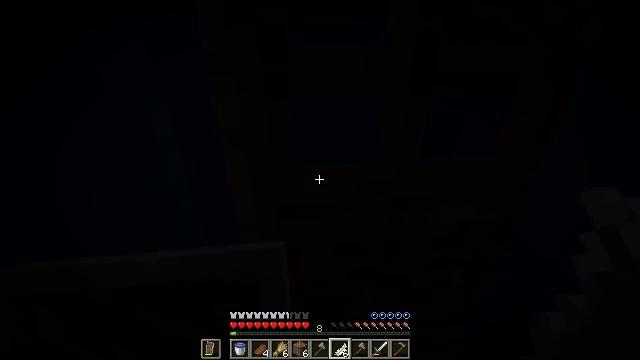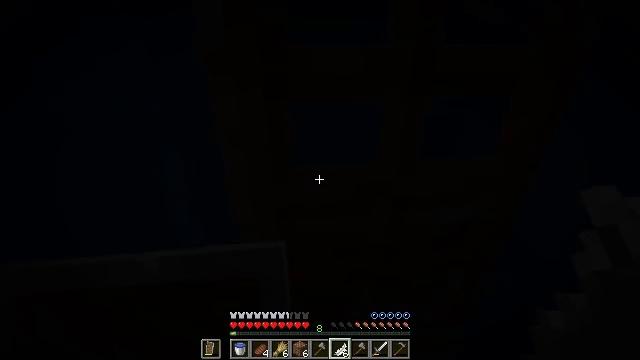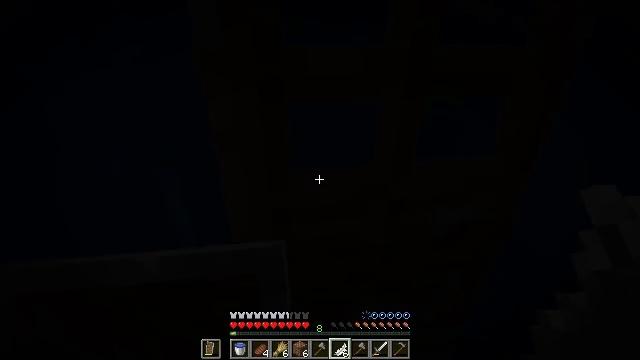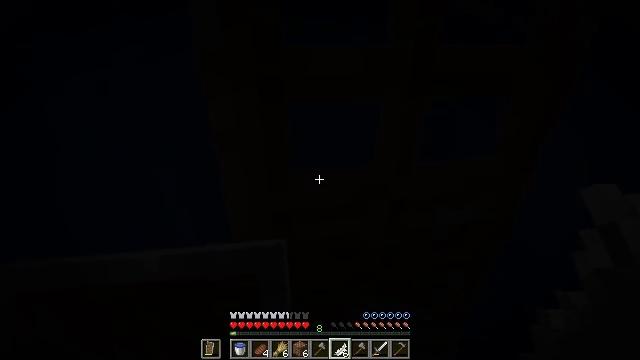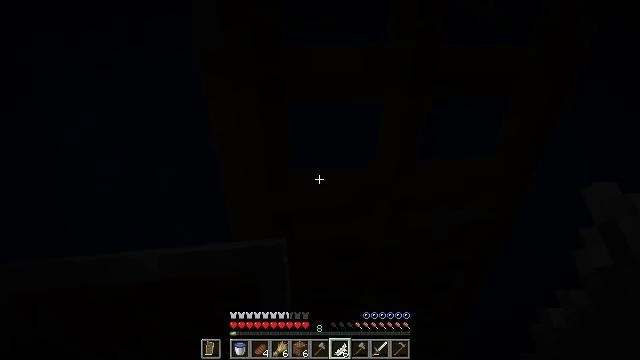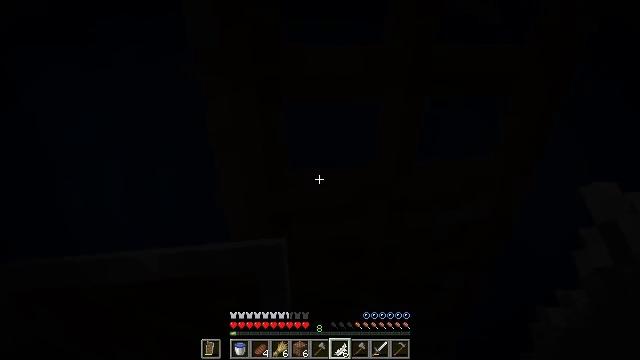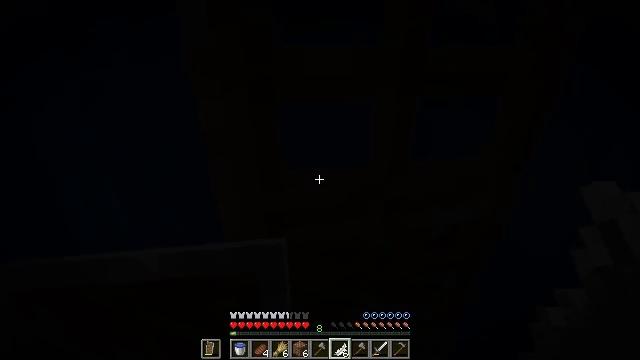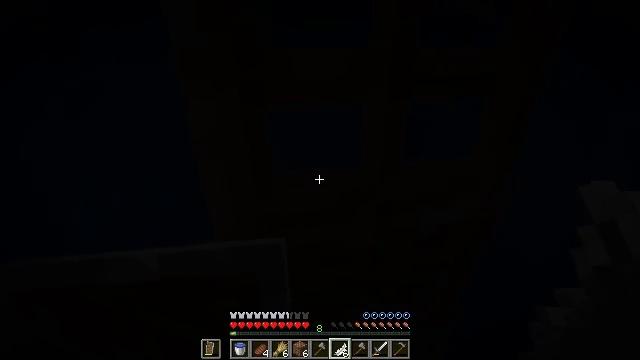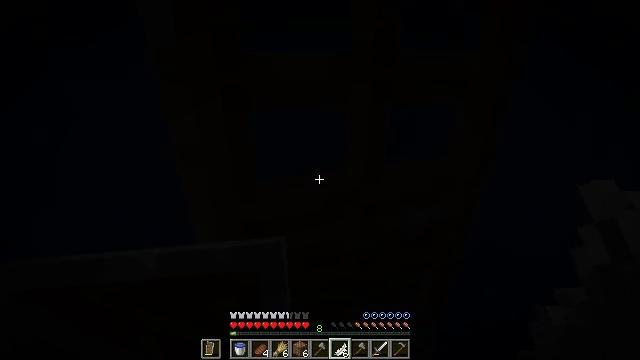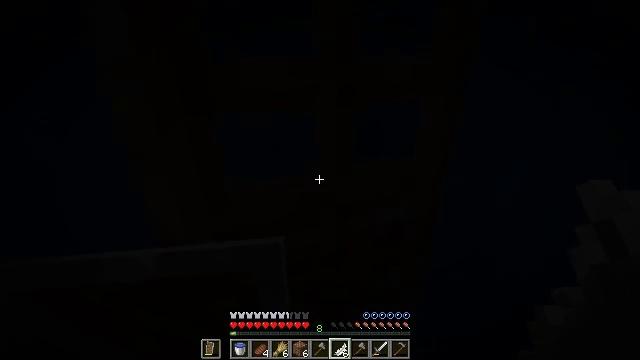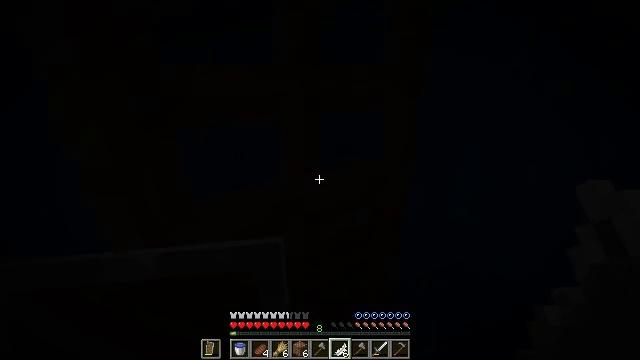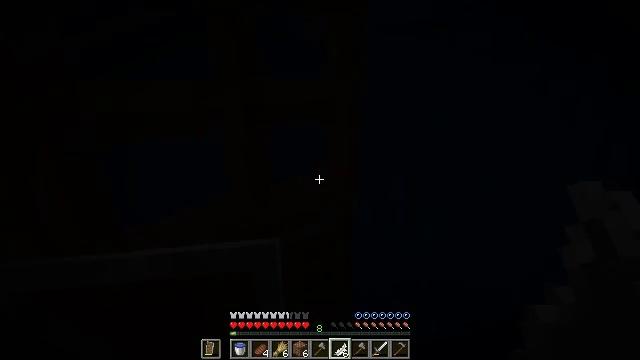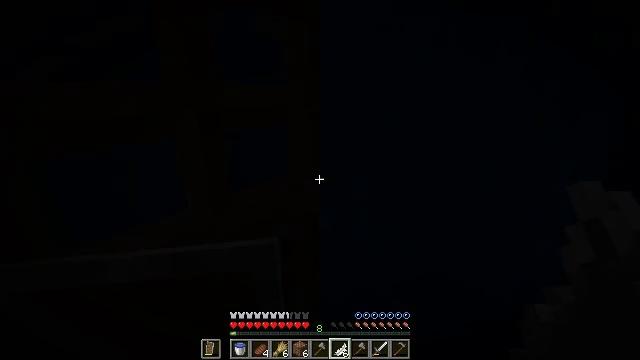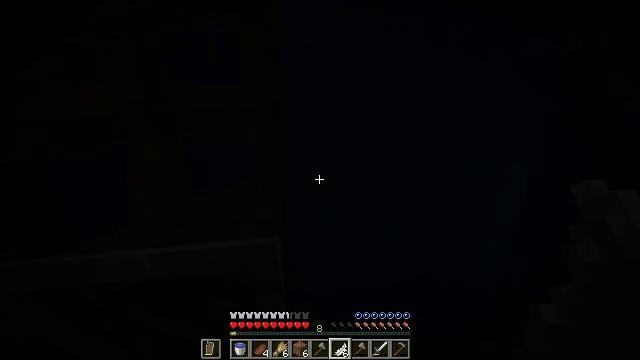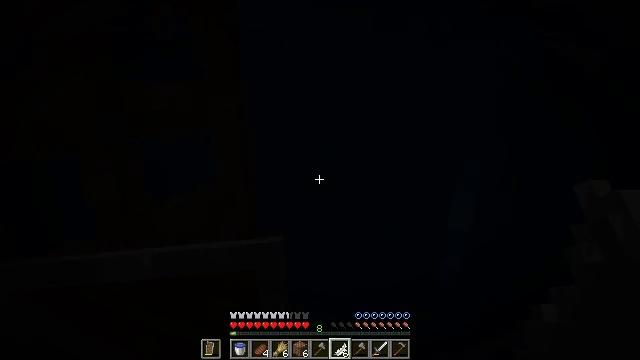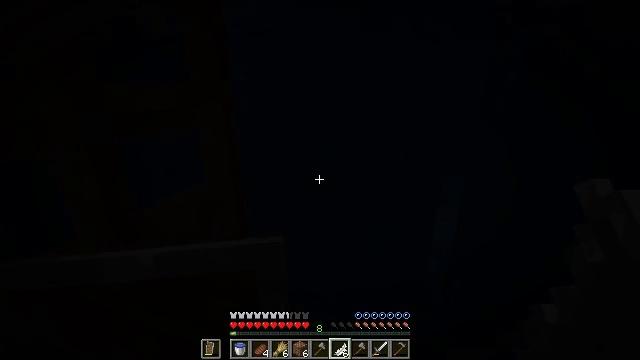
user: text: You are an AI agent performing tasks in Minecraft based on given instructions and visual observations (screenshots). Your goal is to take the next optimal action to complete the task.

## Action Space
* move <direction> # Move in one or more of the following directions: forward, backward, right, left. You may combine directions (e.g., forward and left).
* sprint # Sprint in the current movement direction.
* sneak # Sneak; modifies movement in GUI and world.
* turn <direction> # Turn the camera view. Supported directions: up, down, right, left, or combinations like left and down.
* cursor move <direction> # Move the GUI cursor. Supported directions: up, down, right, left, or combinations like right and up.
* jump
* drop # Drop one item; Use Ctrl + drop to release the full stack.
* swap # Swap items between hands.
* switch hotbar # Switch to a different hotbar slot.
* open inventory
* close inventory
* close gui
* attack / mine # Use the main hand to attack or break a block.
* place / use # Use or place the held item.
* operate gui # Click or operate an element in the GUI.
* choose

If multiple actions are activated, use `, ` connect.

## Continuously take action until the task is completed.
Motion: motion action
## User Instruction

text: Collect the oak door by breaking it.
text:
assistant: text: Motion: no_op
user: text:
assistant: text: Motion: turn right
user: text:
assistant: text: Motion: no_op
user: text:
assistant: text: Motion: no_op
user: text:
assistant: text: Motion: no_op
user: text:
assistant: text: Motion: turn right
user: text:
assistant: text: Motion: turn right
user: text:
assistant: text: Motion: turn right
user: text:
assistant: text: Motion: turn right
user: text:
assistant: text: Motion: turn right and up
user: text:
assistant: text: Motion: turn right and up
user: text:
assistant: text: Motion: turn right
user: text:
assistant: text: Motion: turn right
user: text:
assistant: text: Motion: turn right
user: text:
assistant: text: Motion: turn right
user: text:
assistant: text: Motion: turn right
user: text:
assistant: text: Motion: no_op
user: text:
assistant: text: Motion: no_op
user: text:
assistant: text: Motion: no_op
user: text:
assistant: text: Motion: no_op
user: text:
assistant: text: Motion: no_op
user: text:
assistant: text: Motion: no_op
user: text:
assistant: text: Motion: no_op
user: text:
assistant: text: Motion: no_op
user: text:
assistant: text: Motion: no_op
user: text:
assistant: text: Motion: no_op
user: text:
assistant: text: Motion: no_op
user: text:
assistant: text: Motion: no_op
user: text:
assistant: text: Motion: no_op
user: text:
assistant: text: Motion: no_op